Question: I created the store but find that there is no state in the store, but the reducer send to store have state.
As there is no state in store, I can not init my component at all...
Here is the error message from simulator:

Here is the code:
configureStore:
'''
import { AsyncStorage } from 'react-native';
import { applyMiddleware, createStore, compose } from 'redux';
import thunk from 'redux-thunk';
import createLogger from 'redux-logger';
import {persistStore, autoRehydrate} from 'redux-persist';
import reducers from '../reducers';
var isDebuggingInChrome = __DEV__ && !!window.navigator.userAgent;
var logger = createLogger({
predicate: (getState, action) => isDebuggingInChrome,
collapsed: true,
duration: true,
});
var middlewares = compose(applyMiddleware(thunk, logger), autoRehydrate());
export default function configureStore() {
console.log('Reducer'+reducers)
const store = createStore(reducers, undefined, middlewares);
persistStore(store, {storage: AsyncStorage});
if (isDebuggingInChrome) {
window.store = store;
}
return store;
}
'''
reducers/prepareConnect:
'''
import * as types from '../constants/ActionTypes';
const initialState = {
readyButtonState:false,
appearImage:'./img/bpm1_setwifi_unready@2x.png'
}
export default function prepareConnect(state = initialState,action) {
switch (action.type){
case types.CONNECT_CLICK_READY: {
return Object.assign({},state,{
readyButtonState:action.currentState,
appearImage:action.currentImage,
})
}
break;
default:
return state;
break;
}
}
'''
reducers/index
'''
import { combineReducers } from 'redux';
import prepareConnect from './prepareConnect';
const rootReducer = combineReducers({
prepareConnect
});
export default rootReducer;
'''
Here is the container/prepareConnectView
'''
import React, {Component} from 'react';
import { bindActionCreators } from 'redux';
import { connect } from 'react-redux';
import {
StyleSheet,
View
} from 'react-native';
import Actions from '../actions';
import Upper from "../components/prepareConnect-view/Upper";
import Bottom from "../components/prepareConnect-view/Bottom";
class PrepareConnectView extends Component {
static props = {}
constructor(props) {
super(props);
this.state = {}
}
render() {
return (
<View>
<Upper/>
<Bottom {...this.props}/>
</View>
)
}
}
function mapStateToProps(state) {
return {
buttonState: state.readyButtonState,
appearImage: state.appearImage,
};
}
function mapDispatchToProps(dispatch) {
return {
actions: bindActionCreators(Actions, dispatch)
}
}
export default connect(
mapStateToProps,
mapDispatchToProps
)(PrepareConnectView);
'''
Here is component/prepareConnect/Bottom
'''
import React, {Component} from 'react';
import {
StyleSheet,
Image,
TouchableOpacity,
View,
Text,
Button,
} from 'react-native';
import screenRelated from '../../Macro&Const/UIConst'
import BasicStyle from '../../styles/Basic'
class Bottom extends Component {
static props = {
isClick:false,
}
constructor(props) {
super(props);
this.state = {
isClick:false,
}
}
_onPressButton = () =>{
//TODO:Dian Ji De Shi Hou Qu Chuang Jian Action, Bing Qie Dispatch
//FIXME: Wei Shi Yao Zhe Li Qu Chuan Di De Can Shu Gei Bu Dao actionCreatorLi Mian
//Fa Xian Ya Gen Zai Yong De Shi Hou Jiu Shi undefined, Wei Shi Yao Na Bu Dao , Ming Ming Yi Jing Xie Liao Shi FalseLiao .
this.props.isClick = !this.props.isClick;
this.setState({
isClick:!this.state.isClick,
})
this.props.actions.connectReadyClick( this.state.isClick)
}
_nextButtonClick = () =>{
//TODO: Zhi Yao Neng Dian Ji Jiu Shi Tiao Jin Xia Yi Ge Jie Mian
}
render() {
return (
<View style={BasicStyle.container}>
<TouchableOpacity onPress={this._onPressButton}
style={styles.upperButton}>
<View style={styles.innerContainer}>
<Image
style={styles.image}
source={require(this.props.appearImage)}/>
<Text style={styles.text}>Ready to connect</Text>
</View>
</TouchableOpacity>
<View style={styles.nextButton}>
<Button onPress={this._nextButtonClick}
disabled={!this.props.buttonState}
title='Next'
color='red'
style={styles.nextButton}/>
</View>
</View>
)}
}
const styles = StyleSheet.create({
innerContainer: {
flex: 1,
justifyContent: 'center',
flexDirection: 'column',
},
image:{
left:10,
height:20,
width:140,
},
text:{
position:'relative',
color: '#AEAEAE',
left:22,
},
upperButton:{
flex:1,
justifyContent:'center',
},
nextButton:{
position:'absolute',
top:230,
width:screenRelated.screenWidth+10,
alignItems:'center',
borderColor: 'blue',
borderWidth: 1,
borderRadius: 4,
}
})
export default Bottom;
'''
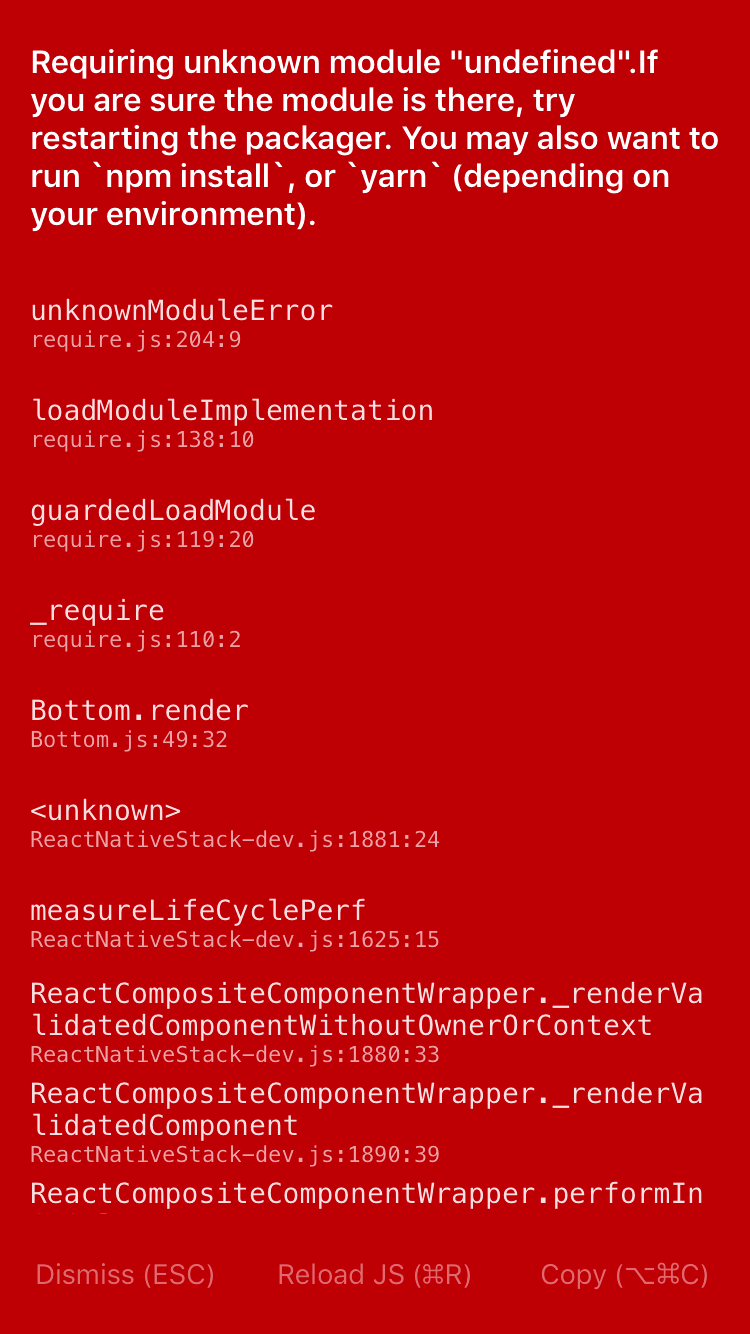
Answer: I created a code snippet. Persisting does not work because localStorage is not available in the stack snippets but that shouldn't wipe your store anyways. So as you can see, there is an inital state loaded into your store. Open your console, to see the output.
Try to fix your error first and see if that helped. Did you restart your packaging tool? And do you use 'require()' anywhere in the rest of your code?
'''
const {combineReducers, applyMiddleware, createStore, compose} = Redux;
const thunk = ReduxThunk.default;
const {persistStore, autoRehydrate} = ReduxPersist;
const initialState = {
readyButtonState:false,
appearImage:'./img/bpm1_setwifi_unready@2x.png'
}
const prepareConnect = (state = initialState, action) => {
switch (action.type) {
case 'a type': {
return Object.assign({},state, {
readyButtonState: action.currentState,
appearImage: action.currentImage,
})
break;
}
default:
return state;
break;
}
};
const rootReducer = combineReducers({
prepareConnect
});
var logger = reduxLogger.createLogger({
predicate: (getState, action) => true,
collapsed: true,
duration: true,
});
var middlewares = compose(applyMiddleware(thunk, logger), autoRehydrate());
const store = createStore(rootReducer, undefined, middlewares);
persistStore(store);
const state = store.getState();
console.log("STATE:", state);
'''
'''
<p id="store"></p>
<script src="https://cdnjs.cloudflare.com/ajax/libs/redux/3.7.1/redux.js"></script>
<script src="https://unpkg.com/redux-logger@3.0.6/dist/redux-logger.js"></script>
<script src="https://cdnjs.cloudflare.com/ajax/libs/redux-thunk/2.2.0/redux-thunk.js"></script>
<script src="https://cdnjs.cloudflare.com/ajax/libs/redux-persist/4.8.2/redux-persist.js"></script>
'''
I've created a fiddle too, because localStorage works there:
<URL>
As you can see in the console, your store is initalized as expected. It looks like this:
'''
{
"prepareConnect": {
"readyButtonState": false,
"appearImage": "./img/bpm1_setwifi_unready@2x.png"
}
}
'''
The way you map state to props will not work. Take a look at your rootReducer. The name of every reducer you pass to 'combineReducer' will be taken as a key in the top level of your store.
'''
const rootReducer = combineReducers({
prepareConnect
});
'''
That's why your store looks like this:
'''
{
"prepareConnect": {
"readyButtonState": false,
"appearImage": "./img/bpm1_setwifi_unready@2x.png"
}
}
'''
And that's how you try to map your state to props:
'''
function mapStateToProps(state) {
return {
// readyButtonState does not exist in state but in state. prepareConnect.readyButtonState
buttonState: state.readyButtonState,
appearImage: state.appearImage,
};
}
'''
That is also why your 'require()' call fails because 'this.props.appearImage' is 'undefined'.
You can change, how the portion of state that the reducer creates looks like by renaming the reducer when importing it or by defining your own keys:
'''
import initial from './prepareConnect';
const rootReducer = combineReducers({
initial
});
'''
or
'''
import prepareConnect from './prepareConnect';
const rootReducer = combineReducers({
initial: prepareConnect
});
'''
Then you can access your inital data in 'state.initial'.